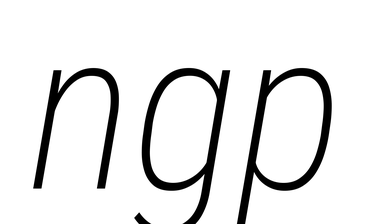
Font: Roboto-Italic_Condensed_ExtraLight_Italic